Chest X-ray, PA view. Patient: 70 years old, sex M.
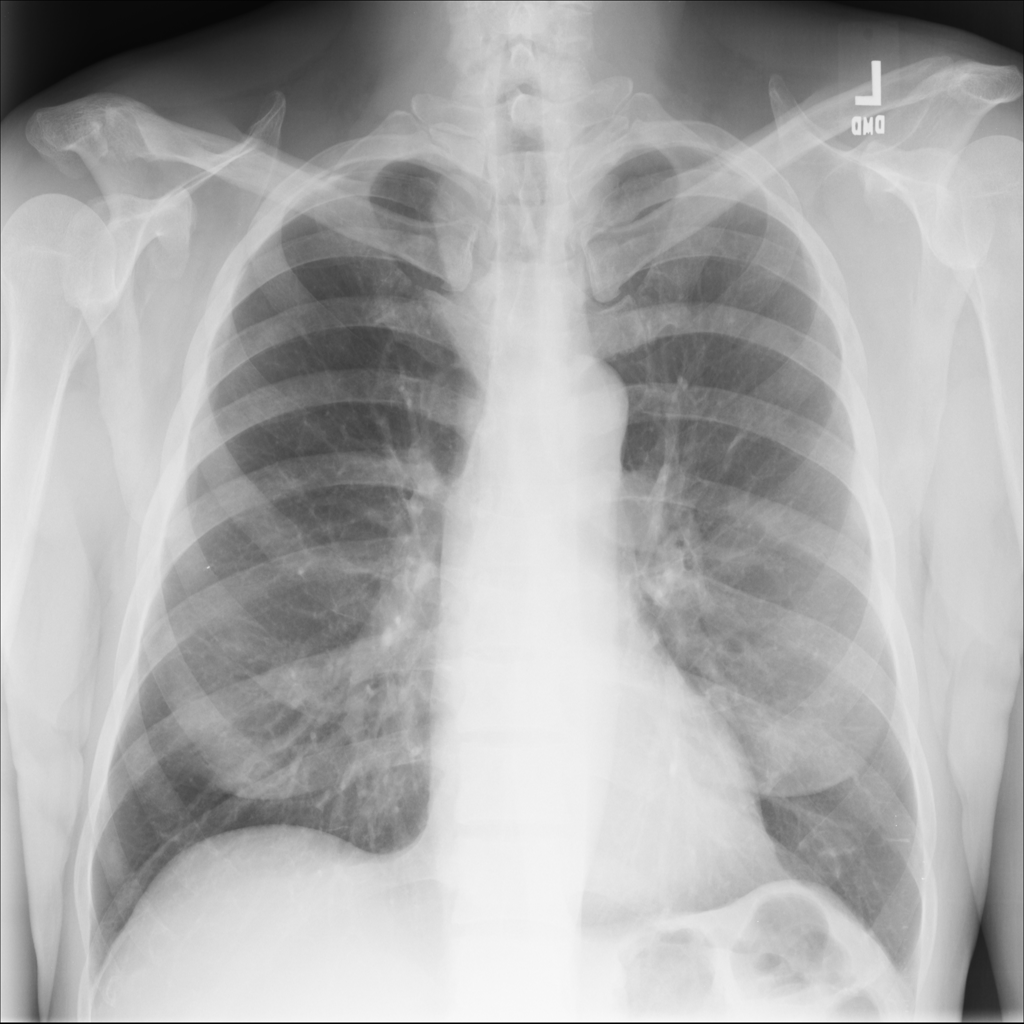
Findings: No Finding